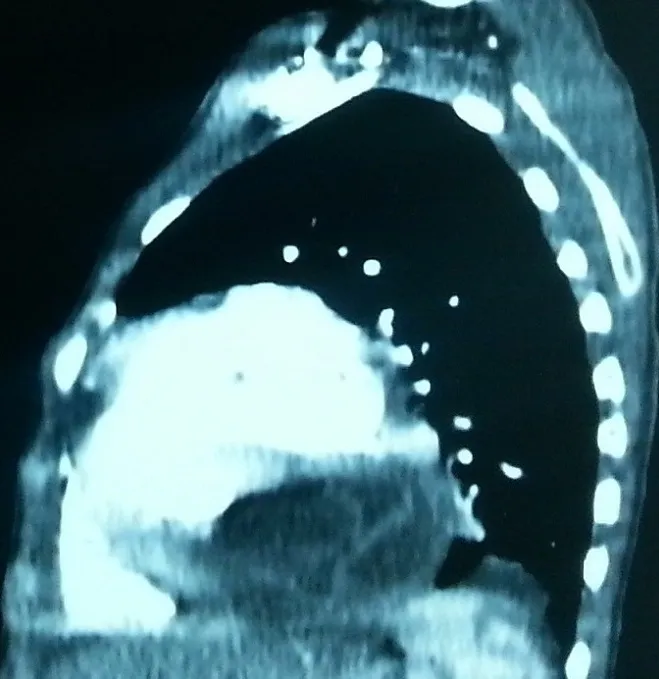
Sagittal CT scan reconstructionsafterinjectionof contrast materialinmediastinalviewshowing the same lesionnext to right cavitieswith a detached layer within it.
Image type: radiology (ct)